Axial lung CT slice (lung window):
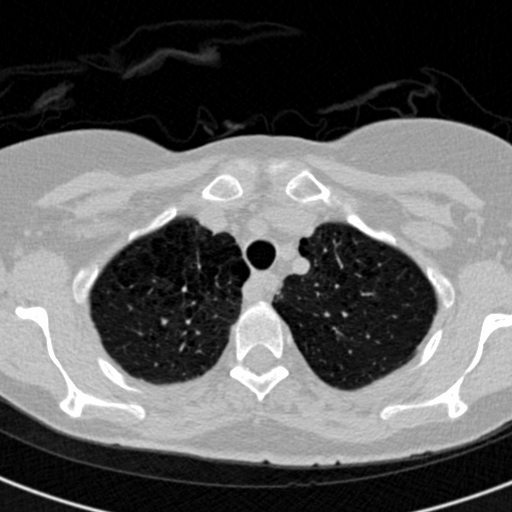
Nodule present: no